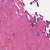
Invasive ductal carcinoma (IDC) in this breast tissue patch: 0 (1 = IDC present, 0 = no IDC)